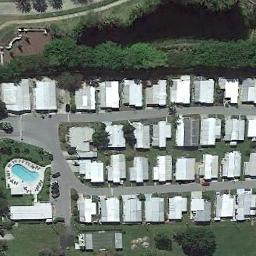
Label: residential